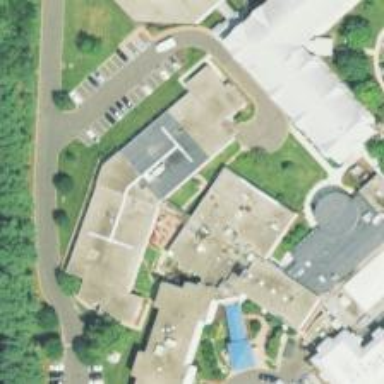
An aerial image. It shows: Nursing home or social facility providing care and services for the elderly.